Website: home-depot
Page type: delivery-shipping
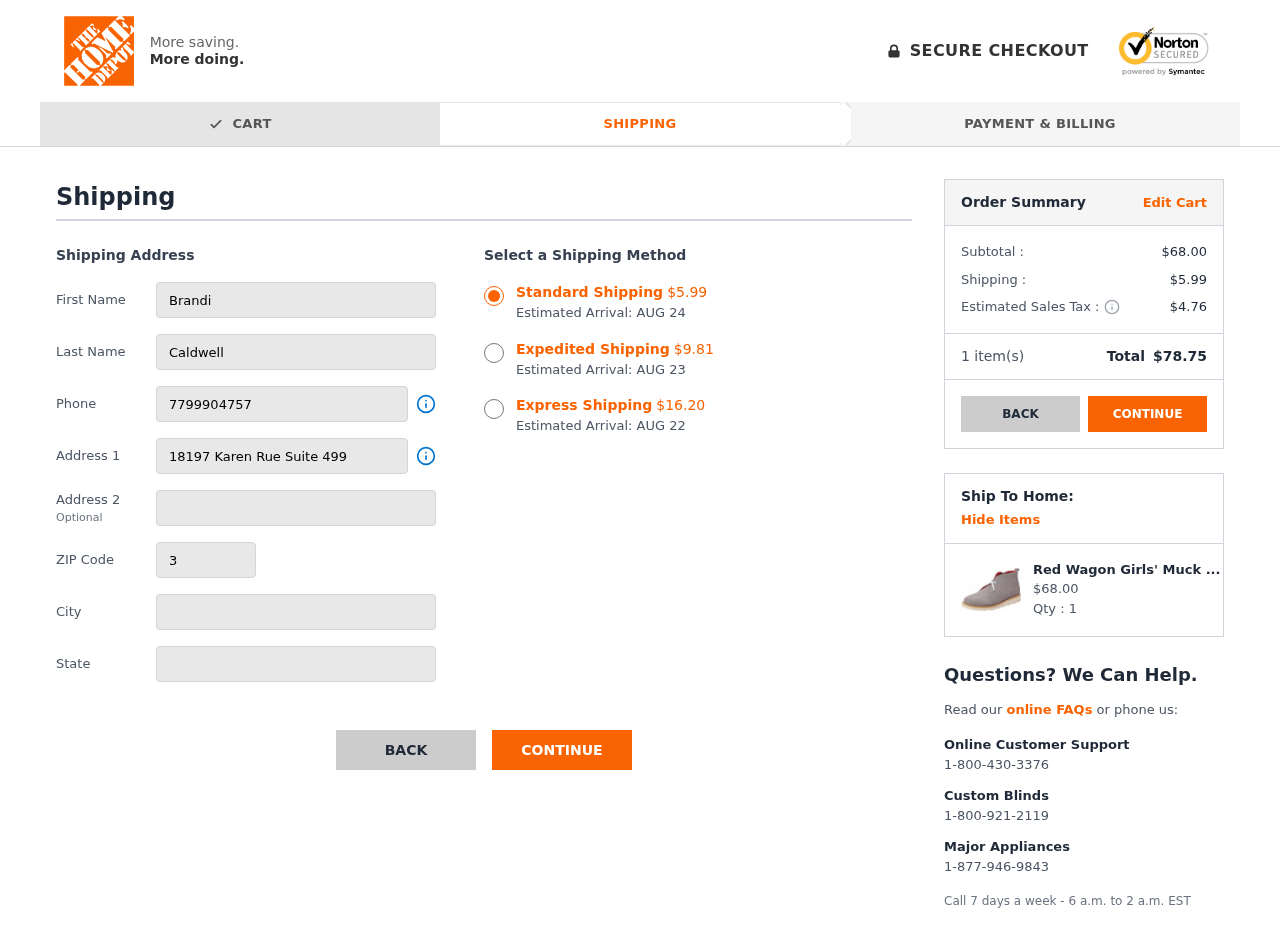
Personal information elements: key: PII_CITY
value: Ashleyfort
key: PII_FIRSTNAME
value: Brandi
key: PII_LASTNAME
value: Caldwell
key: PII_PHONE
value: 7799904757
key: PII_POSTCODE
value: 36654
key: PII_STATE
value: Nevada
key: PII_STREET
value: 18197 Karen Rue Suite 499
Product elements: key: PRODUCT1_NAME
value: Red Wagon Girls' Muck Desert Boots, Grey, 8 us
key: PRODUCT1_PRICE
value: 68
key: PRODUCT1_QUANTITY
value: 1
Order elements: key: ORDER_SHIPPING_COST_STANDARD
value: $5.99
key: ORDER_DELIVERY_DATE
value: AUG 24
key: ORDER_SHIPPING_COST_EXPEDITED
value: $9.81
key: ORDER_DELIVERY_DATE_EXPEDITED
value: AUG 23
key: ORDER_SHIPPING_COST_EXPRESS
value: $16.20
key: ORDER_DELIVERY_DATE_EXPRESS
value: AUG 22
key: ORDER_SUBTOTAL
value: $68.00
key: ORDER_SHIPPING_COST
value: $5.99
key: ORDER_TAX
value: $4.76
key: ORDER_NUM_ITEMS
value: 1
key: ORDER_TOTAL
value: $78.75